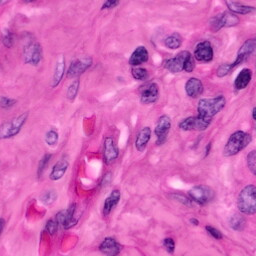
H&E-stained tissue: Pancreatic